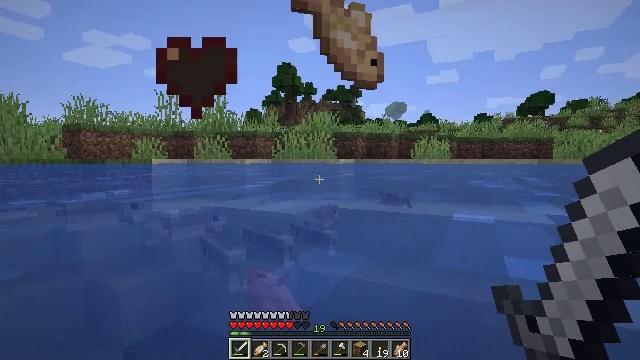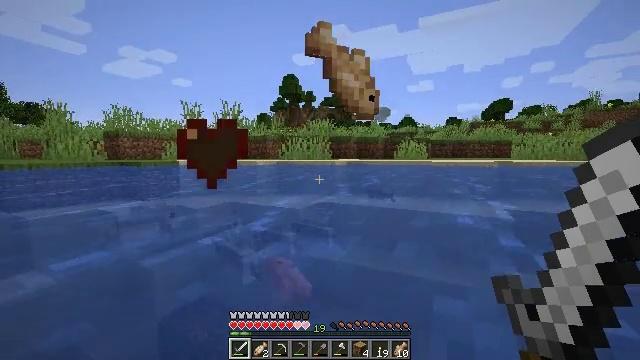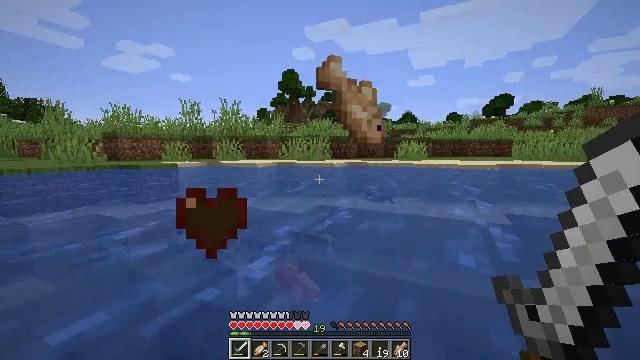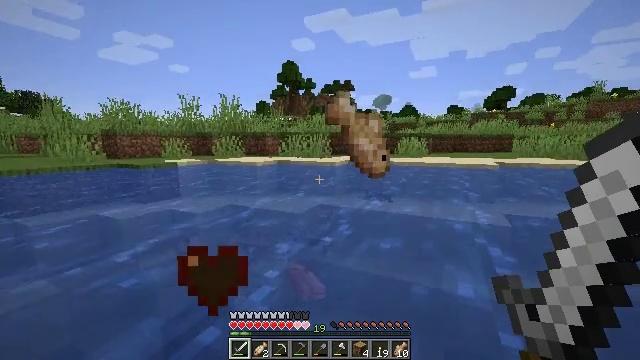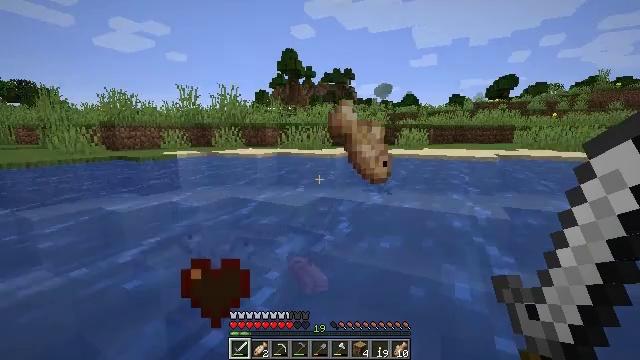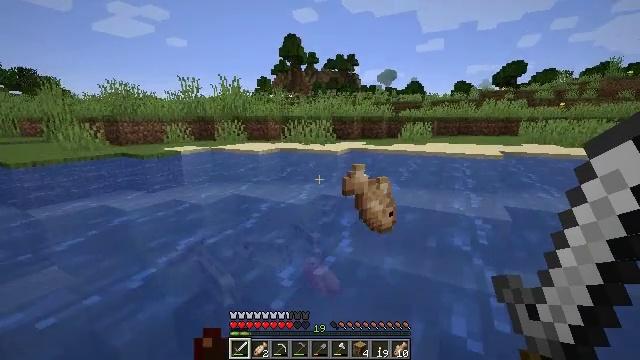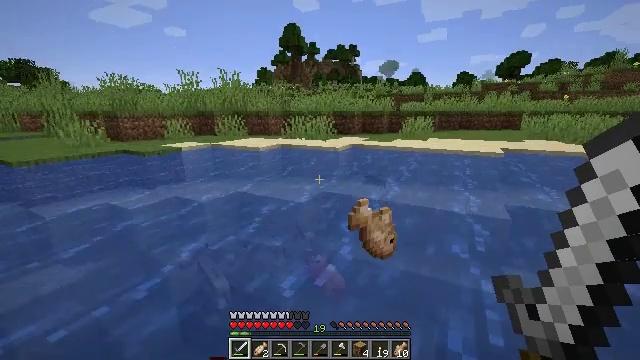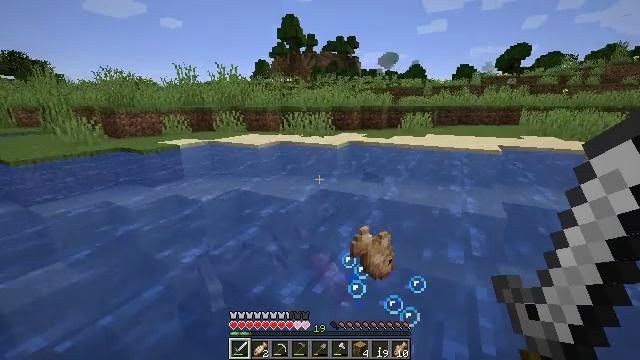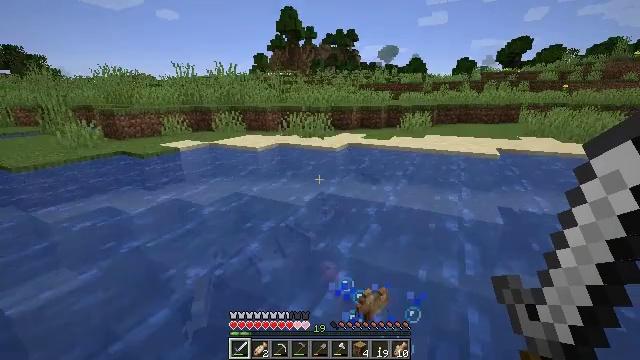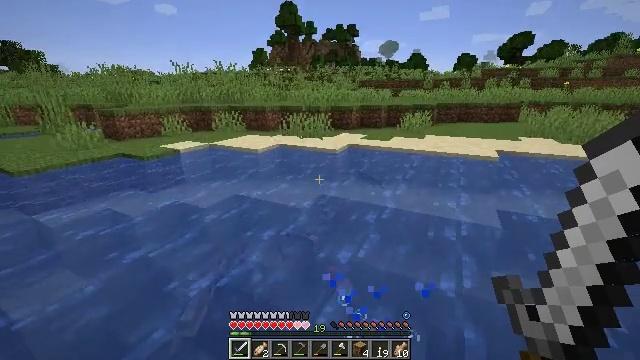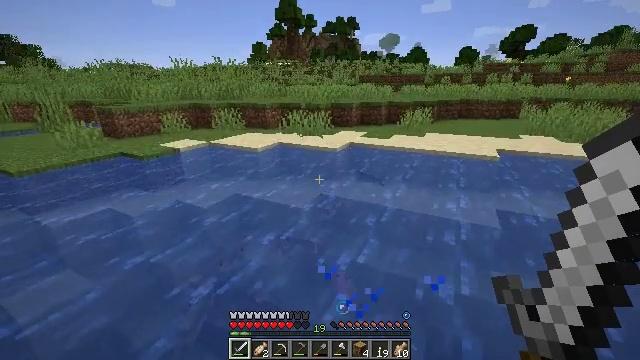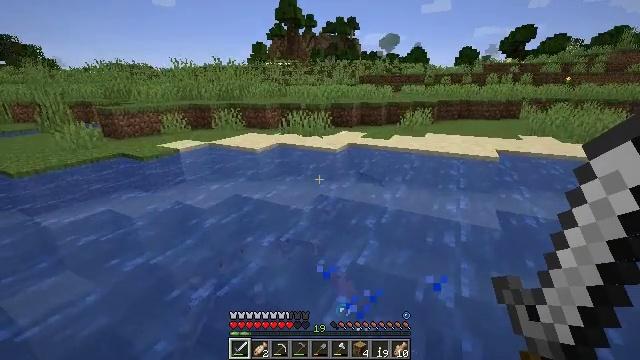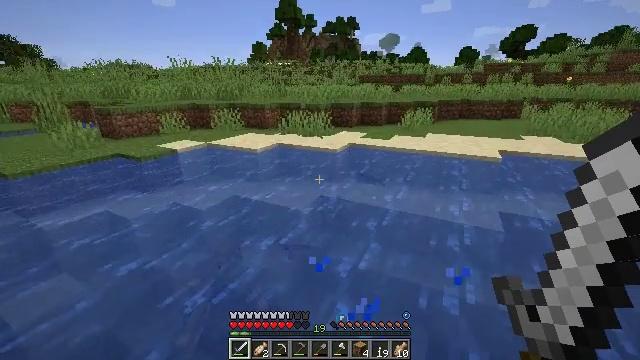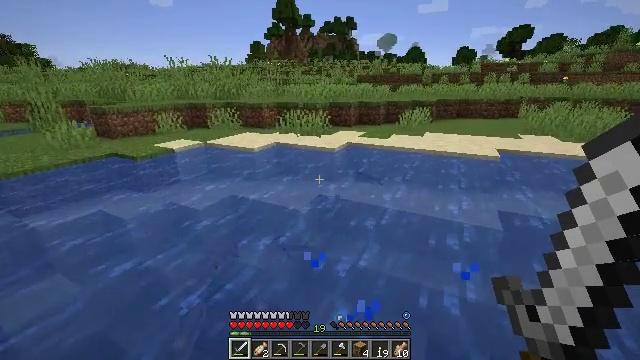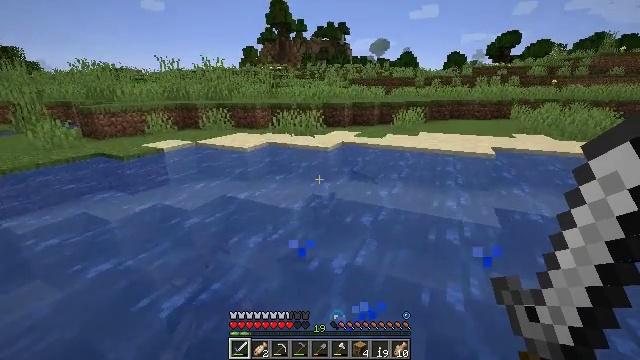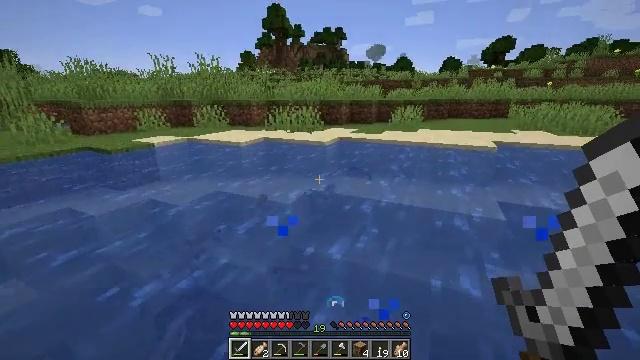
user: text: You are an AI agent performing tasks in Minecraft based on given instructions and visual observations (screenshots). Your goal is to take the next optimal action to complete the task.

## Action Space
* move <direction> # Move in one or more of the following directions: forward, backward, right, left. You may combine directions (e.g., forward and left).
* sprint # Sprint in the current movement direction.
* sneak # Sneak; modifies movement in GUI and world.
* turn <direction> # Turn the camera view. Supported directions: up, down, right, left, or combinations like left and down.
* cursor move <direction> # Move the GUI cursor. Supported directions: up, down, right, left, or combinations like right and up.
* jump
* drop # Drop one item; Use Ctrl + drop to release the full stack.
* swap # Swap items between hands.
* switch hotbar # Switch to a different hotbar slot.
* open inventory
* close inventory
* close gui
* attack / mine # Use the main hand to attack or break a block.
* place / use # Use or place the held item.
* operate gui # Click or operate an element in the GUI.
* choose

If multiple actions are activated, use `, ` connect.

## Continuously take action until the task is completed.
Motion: motion action
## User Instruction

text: Catch and defeat a cod.
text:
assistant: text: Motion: turn down, jump
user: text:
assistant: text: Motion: turn down, jump
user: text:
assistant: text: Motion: turn down, jump
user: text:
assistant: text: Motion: turn down, jump
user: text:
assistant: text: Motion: turn down, jump
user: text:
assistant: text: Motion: turn down, jump
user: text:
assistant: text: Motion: turn down, jump
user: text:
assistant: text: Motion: turn down, jump
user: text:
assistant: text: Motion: move forward
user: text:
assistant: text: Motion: move forward, turn down
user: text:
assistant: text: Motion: move forward
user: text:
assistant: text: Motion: move forward
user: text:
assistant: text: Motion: move forward
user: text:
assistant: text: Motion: move forward, turn right
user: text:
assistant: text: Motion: move forward and move right, turn up
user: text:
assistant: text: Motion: move forward and move right, turn down
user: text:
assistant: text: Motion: move forward and move right, turn down
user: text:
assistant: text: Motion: move forward and move right, turn left and down
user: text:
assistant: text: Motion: move forward and move right, turn left and down
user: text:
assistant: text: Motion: move forward and move right, turn down
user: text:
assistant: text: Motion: move forward
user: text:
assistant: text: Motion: move forward
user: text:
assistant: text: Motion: move forward
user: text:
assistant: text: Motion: move forward
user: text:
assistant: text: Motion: move forward
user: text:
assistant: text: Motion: no_op
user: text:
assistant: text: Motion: no_op
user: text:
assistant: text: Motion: no_op
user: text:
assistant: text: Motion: move forward
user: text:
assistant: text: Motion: move forward